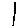
Label: line